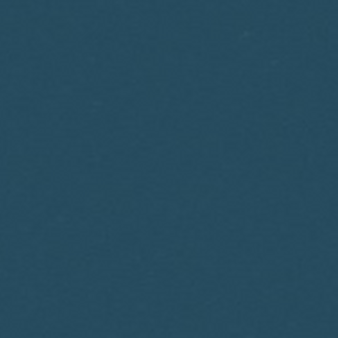
Label: other